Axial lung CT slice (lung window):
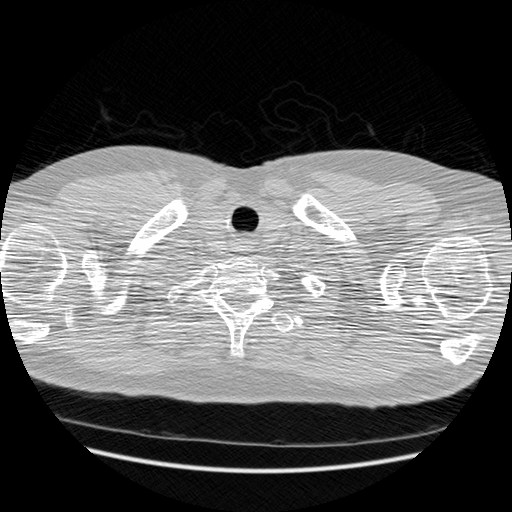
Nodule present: no